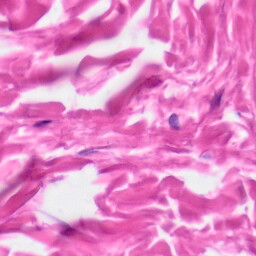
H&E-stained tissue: Skin